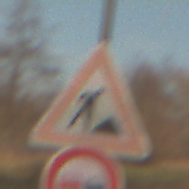
Verkehrszeichen: Arbeitsstelle
Zusatzzeichen unten: Ueberholverbot
Umgebung: Outdoor, Nature
Tageszeit: SunriseSunset
Wetter: PartlyCloudy
Licht: Natural
Jahreszeit: NotSpecified
Kontrast: MediumContrast